Field crop: tomato
Growth stage: 1
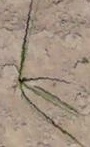
Species: cyperus